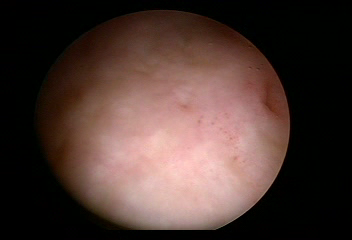
Modality: WLC
Class: Normal mucosa
Bladder cancer association: No